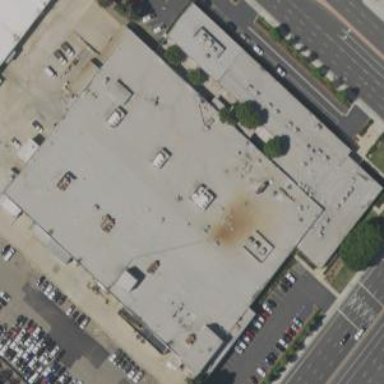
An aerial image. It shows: Commercial building.